Interaction volume radius: 5 \u00c5
Interaction volume height: 15 \u00c5
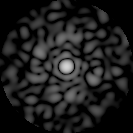
Disorder parameter: 0.8362